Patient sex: F
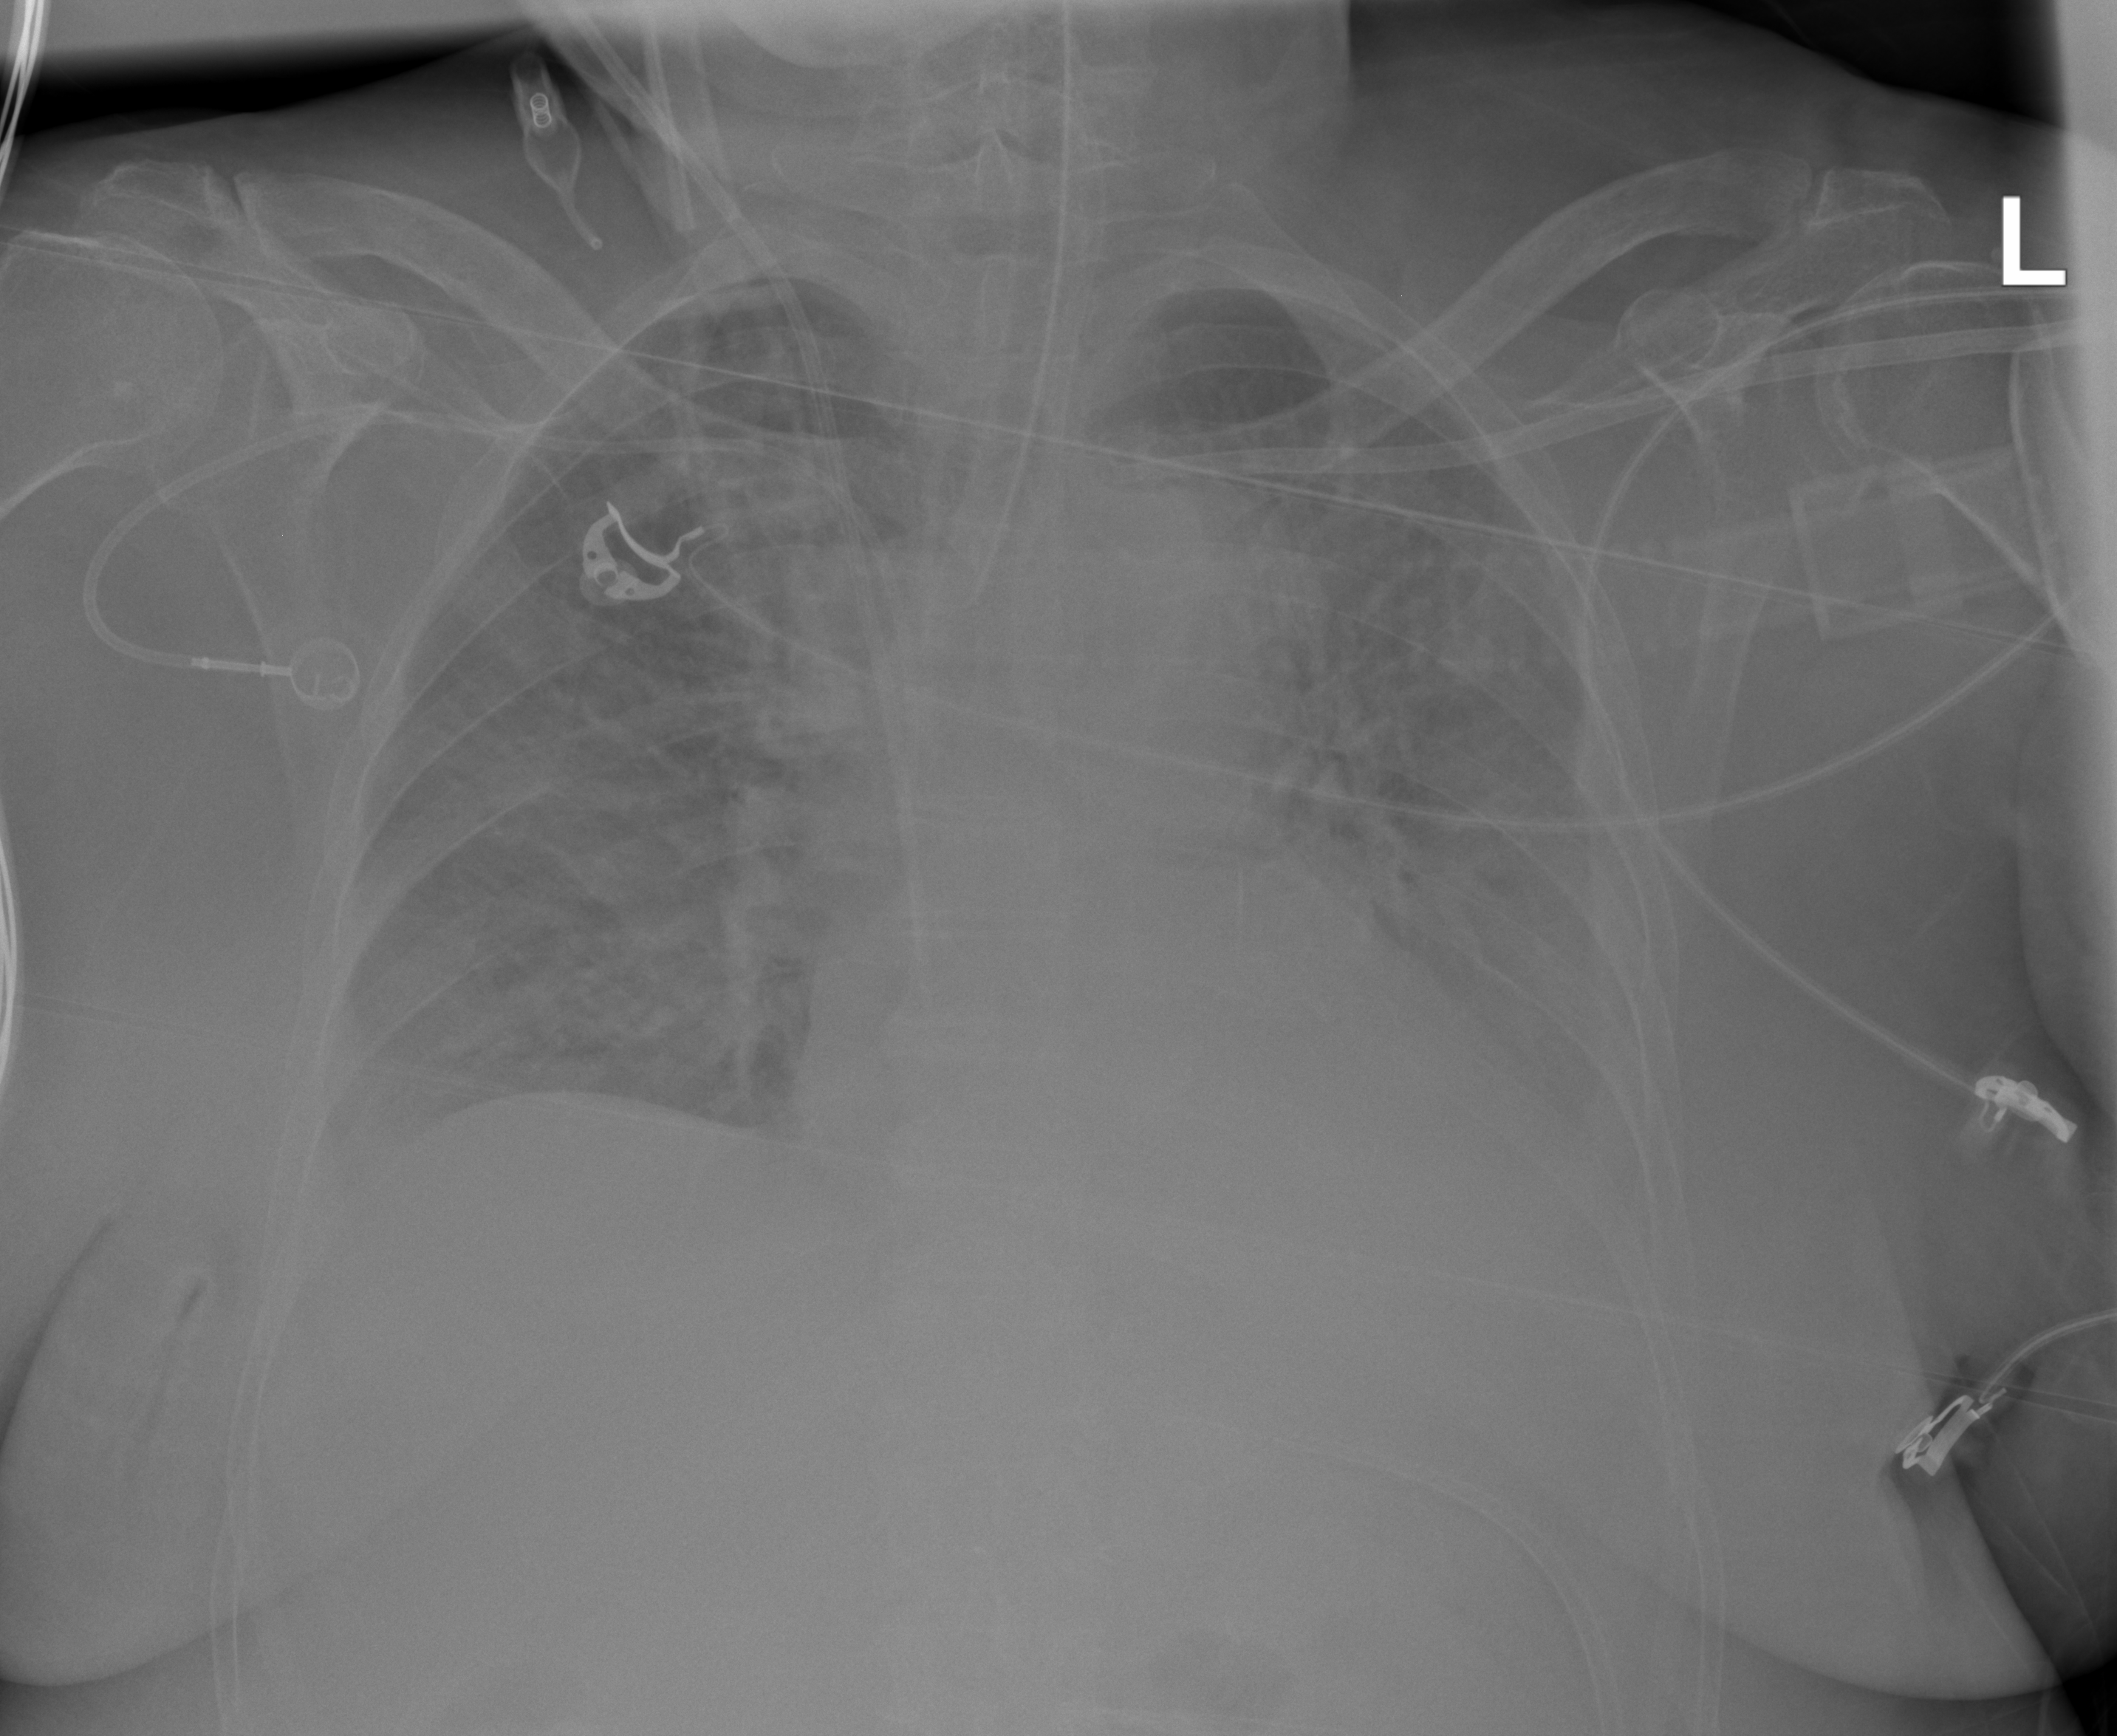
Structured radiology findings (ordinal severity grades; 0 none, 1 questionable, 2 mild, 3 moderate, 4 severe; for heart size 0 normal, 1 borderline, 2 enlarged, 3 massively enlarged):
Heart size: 2
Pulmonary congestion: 3
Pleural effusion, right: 2
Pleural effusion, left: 3
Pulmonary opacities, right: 2
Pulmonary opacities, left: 2
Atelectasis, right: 2
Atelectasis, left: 2